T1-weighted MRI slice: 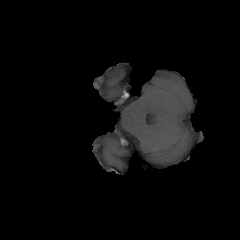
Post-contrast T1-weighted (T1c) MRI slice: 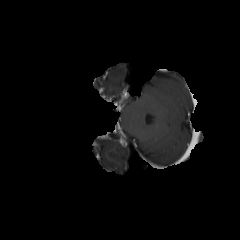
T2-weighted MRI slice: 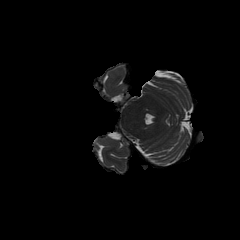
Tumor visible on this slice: no